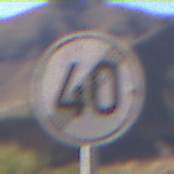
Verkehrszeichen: EndeGeschwindigkeit40
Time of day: MorningAfternoon
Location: Outdoor (Nature)
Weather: Clear
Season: NotSpecified
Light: Natural